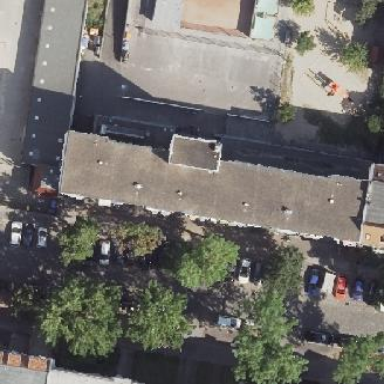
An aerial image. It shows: Part of building is shown in the image.